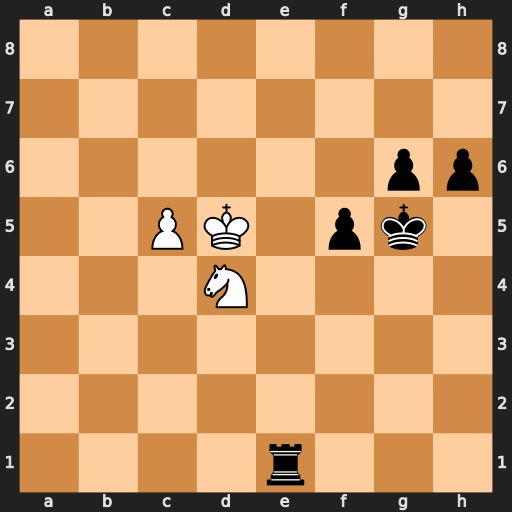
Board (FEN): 8/8/6pp/2PK1pk1/3N4/8/8/4r3
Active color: w
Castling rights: -
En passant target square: -
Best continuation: Nf3+ Kf6 Nxe1